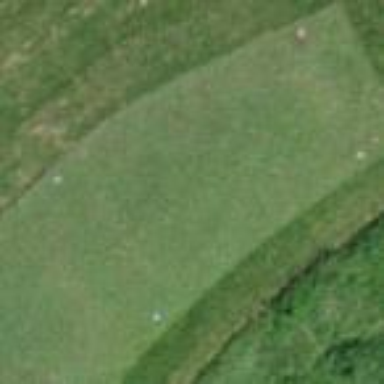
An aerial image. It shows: Golf tee on grass surface.